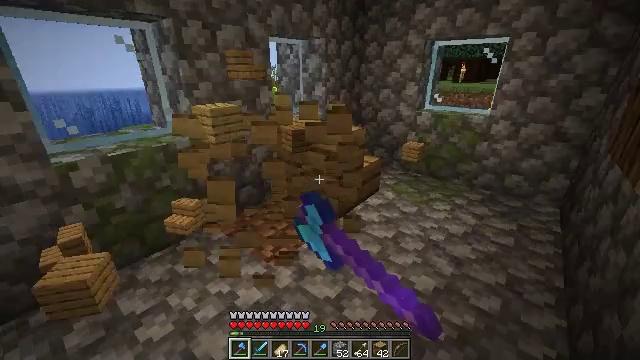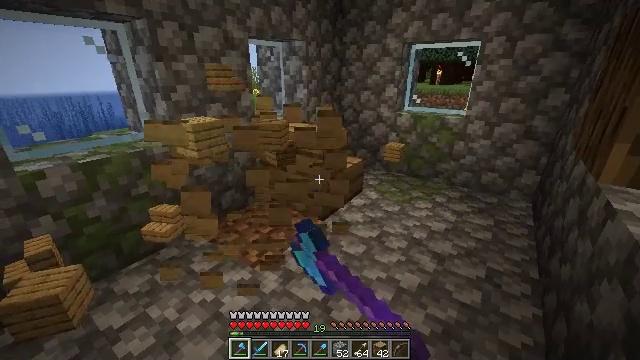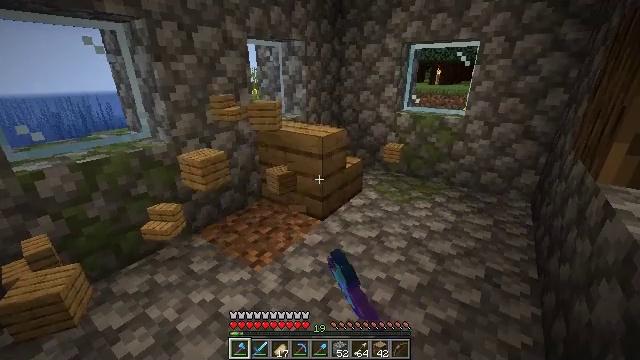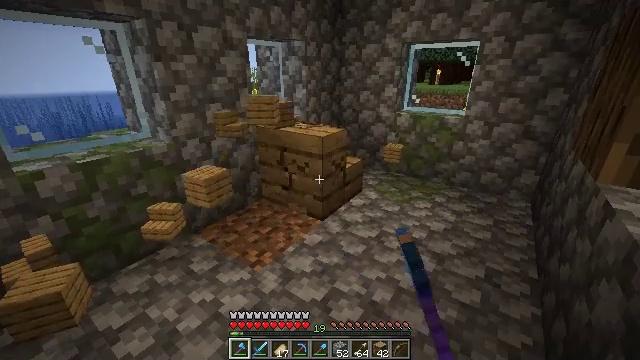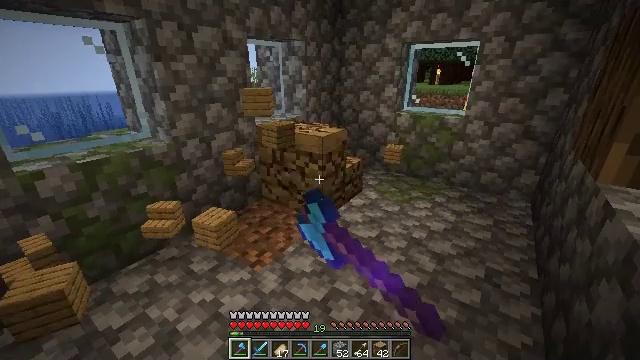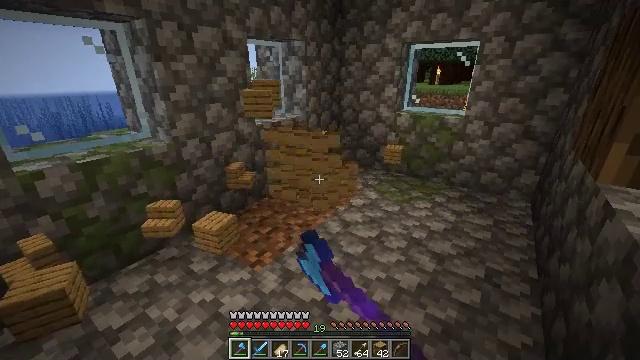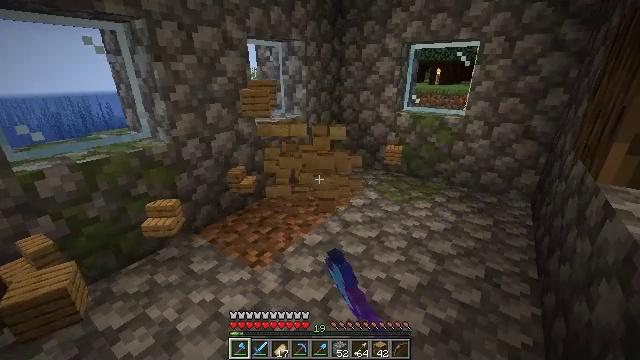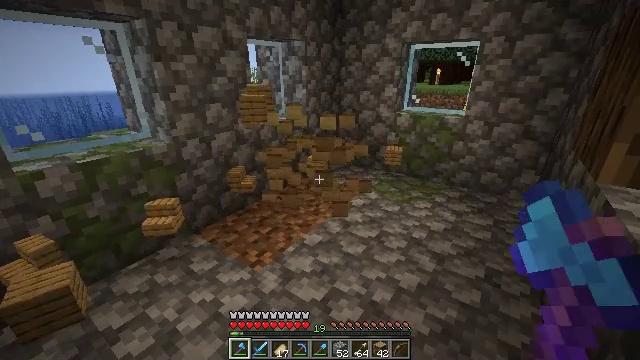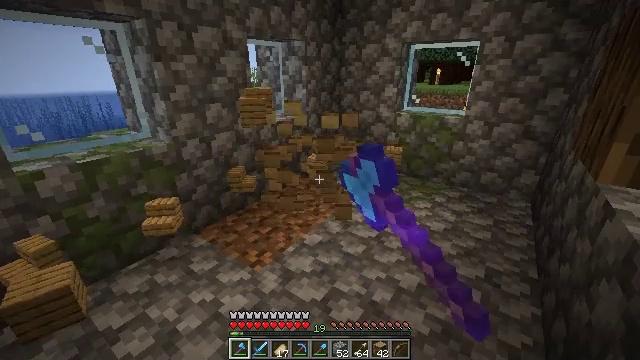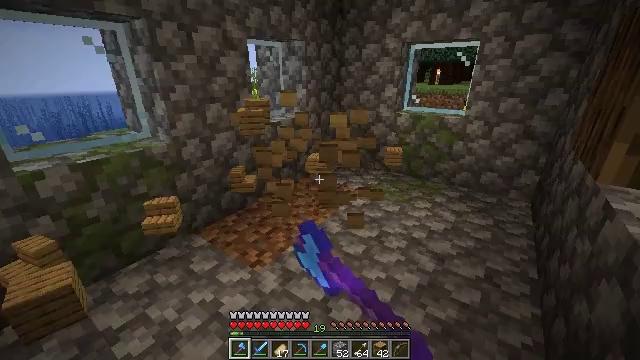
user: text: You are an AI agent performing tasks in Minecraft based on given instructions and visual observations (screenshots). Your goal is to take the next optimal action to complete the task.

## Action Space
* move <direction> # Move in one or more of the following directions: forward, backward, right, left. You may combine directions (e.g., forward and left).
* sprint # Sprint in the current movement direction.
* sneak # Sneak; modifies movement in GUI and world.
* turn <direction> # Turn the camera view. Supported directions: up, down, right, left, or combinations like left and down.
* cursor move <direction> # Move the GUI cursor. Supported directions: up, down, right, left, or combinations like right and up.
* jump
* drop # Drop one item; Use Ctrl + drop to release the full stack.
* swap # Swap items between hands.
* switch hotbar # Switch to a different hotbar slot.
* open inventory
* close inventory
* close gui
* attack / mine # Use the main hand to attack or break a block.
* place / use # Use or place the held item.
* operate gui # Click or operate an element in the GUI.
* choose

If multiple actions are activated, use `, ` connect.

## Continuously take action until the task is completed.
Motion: motion action
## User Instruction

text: Gather some oak stairs for reuse.
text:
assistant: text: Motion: turn right, attack / mine
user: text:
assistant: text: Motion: attack / mine
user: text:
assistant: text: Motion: attack / mine
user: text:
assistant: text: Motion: attack / mine
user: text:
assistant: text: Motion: attack / mine
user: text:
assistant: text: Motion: attack / mine
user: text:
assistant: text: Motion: attack / mine
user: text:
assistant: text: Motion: attack / mine
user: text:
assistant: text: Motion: attack / mine
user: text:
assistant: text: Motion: no_op